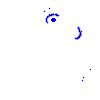
Particle: pion